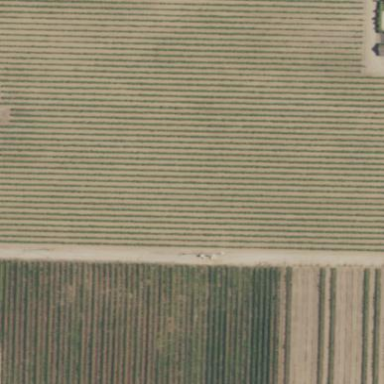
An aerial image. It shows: Vineyard with grape crops.